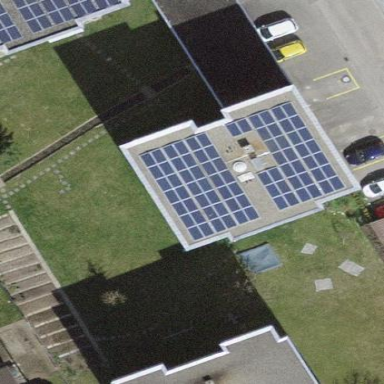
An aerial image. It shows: Solar power generator.